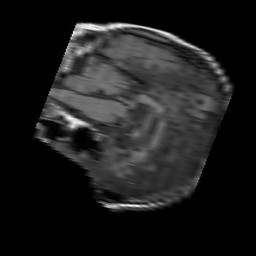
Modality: T1w
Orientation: sagittal
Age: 63
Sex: male
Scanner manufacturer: philips
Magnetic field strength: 1.5 T
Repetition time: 0.6661 s
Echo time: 0.014 s